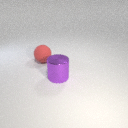
large purple metal cylinder to the right of large red rubber sphere